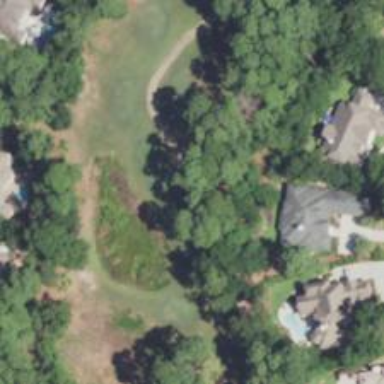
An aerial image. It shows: Path for both roads and golfers.